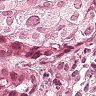
Metastatic tissue present: yes